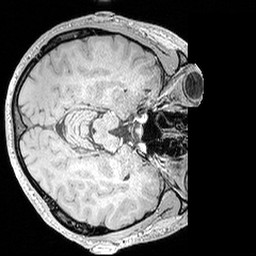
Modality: MP2RAGE
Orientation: axial
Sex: male
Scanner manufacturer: siemens
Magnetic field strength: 3 T
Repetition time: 5 s
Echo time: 0.00292 s